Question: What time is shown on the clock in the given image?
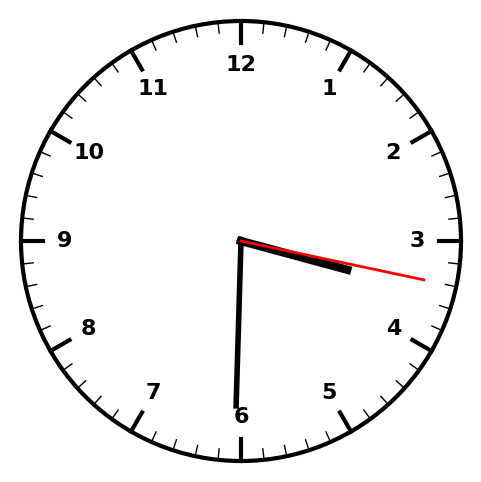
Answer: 03:30:17